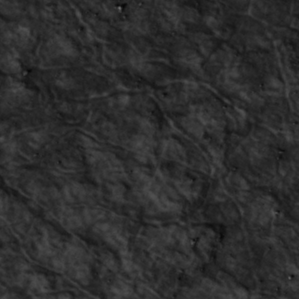
Label: non_frost